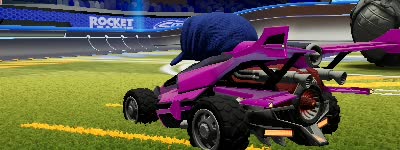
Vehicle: aftershock